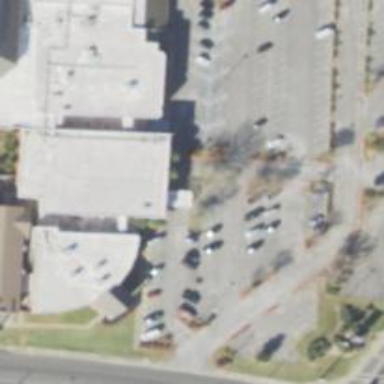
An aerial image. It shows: Parking space.